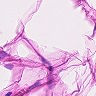
Metastatic tissue present: no